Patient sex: M
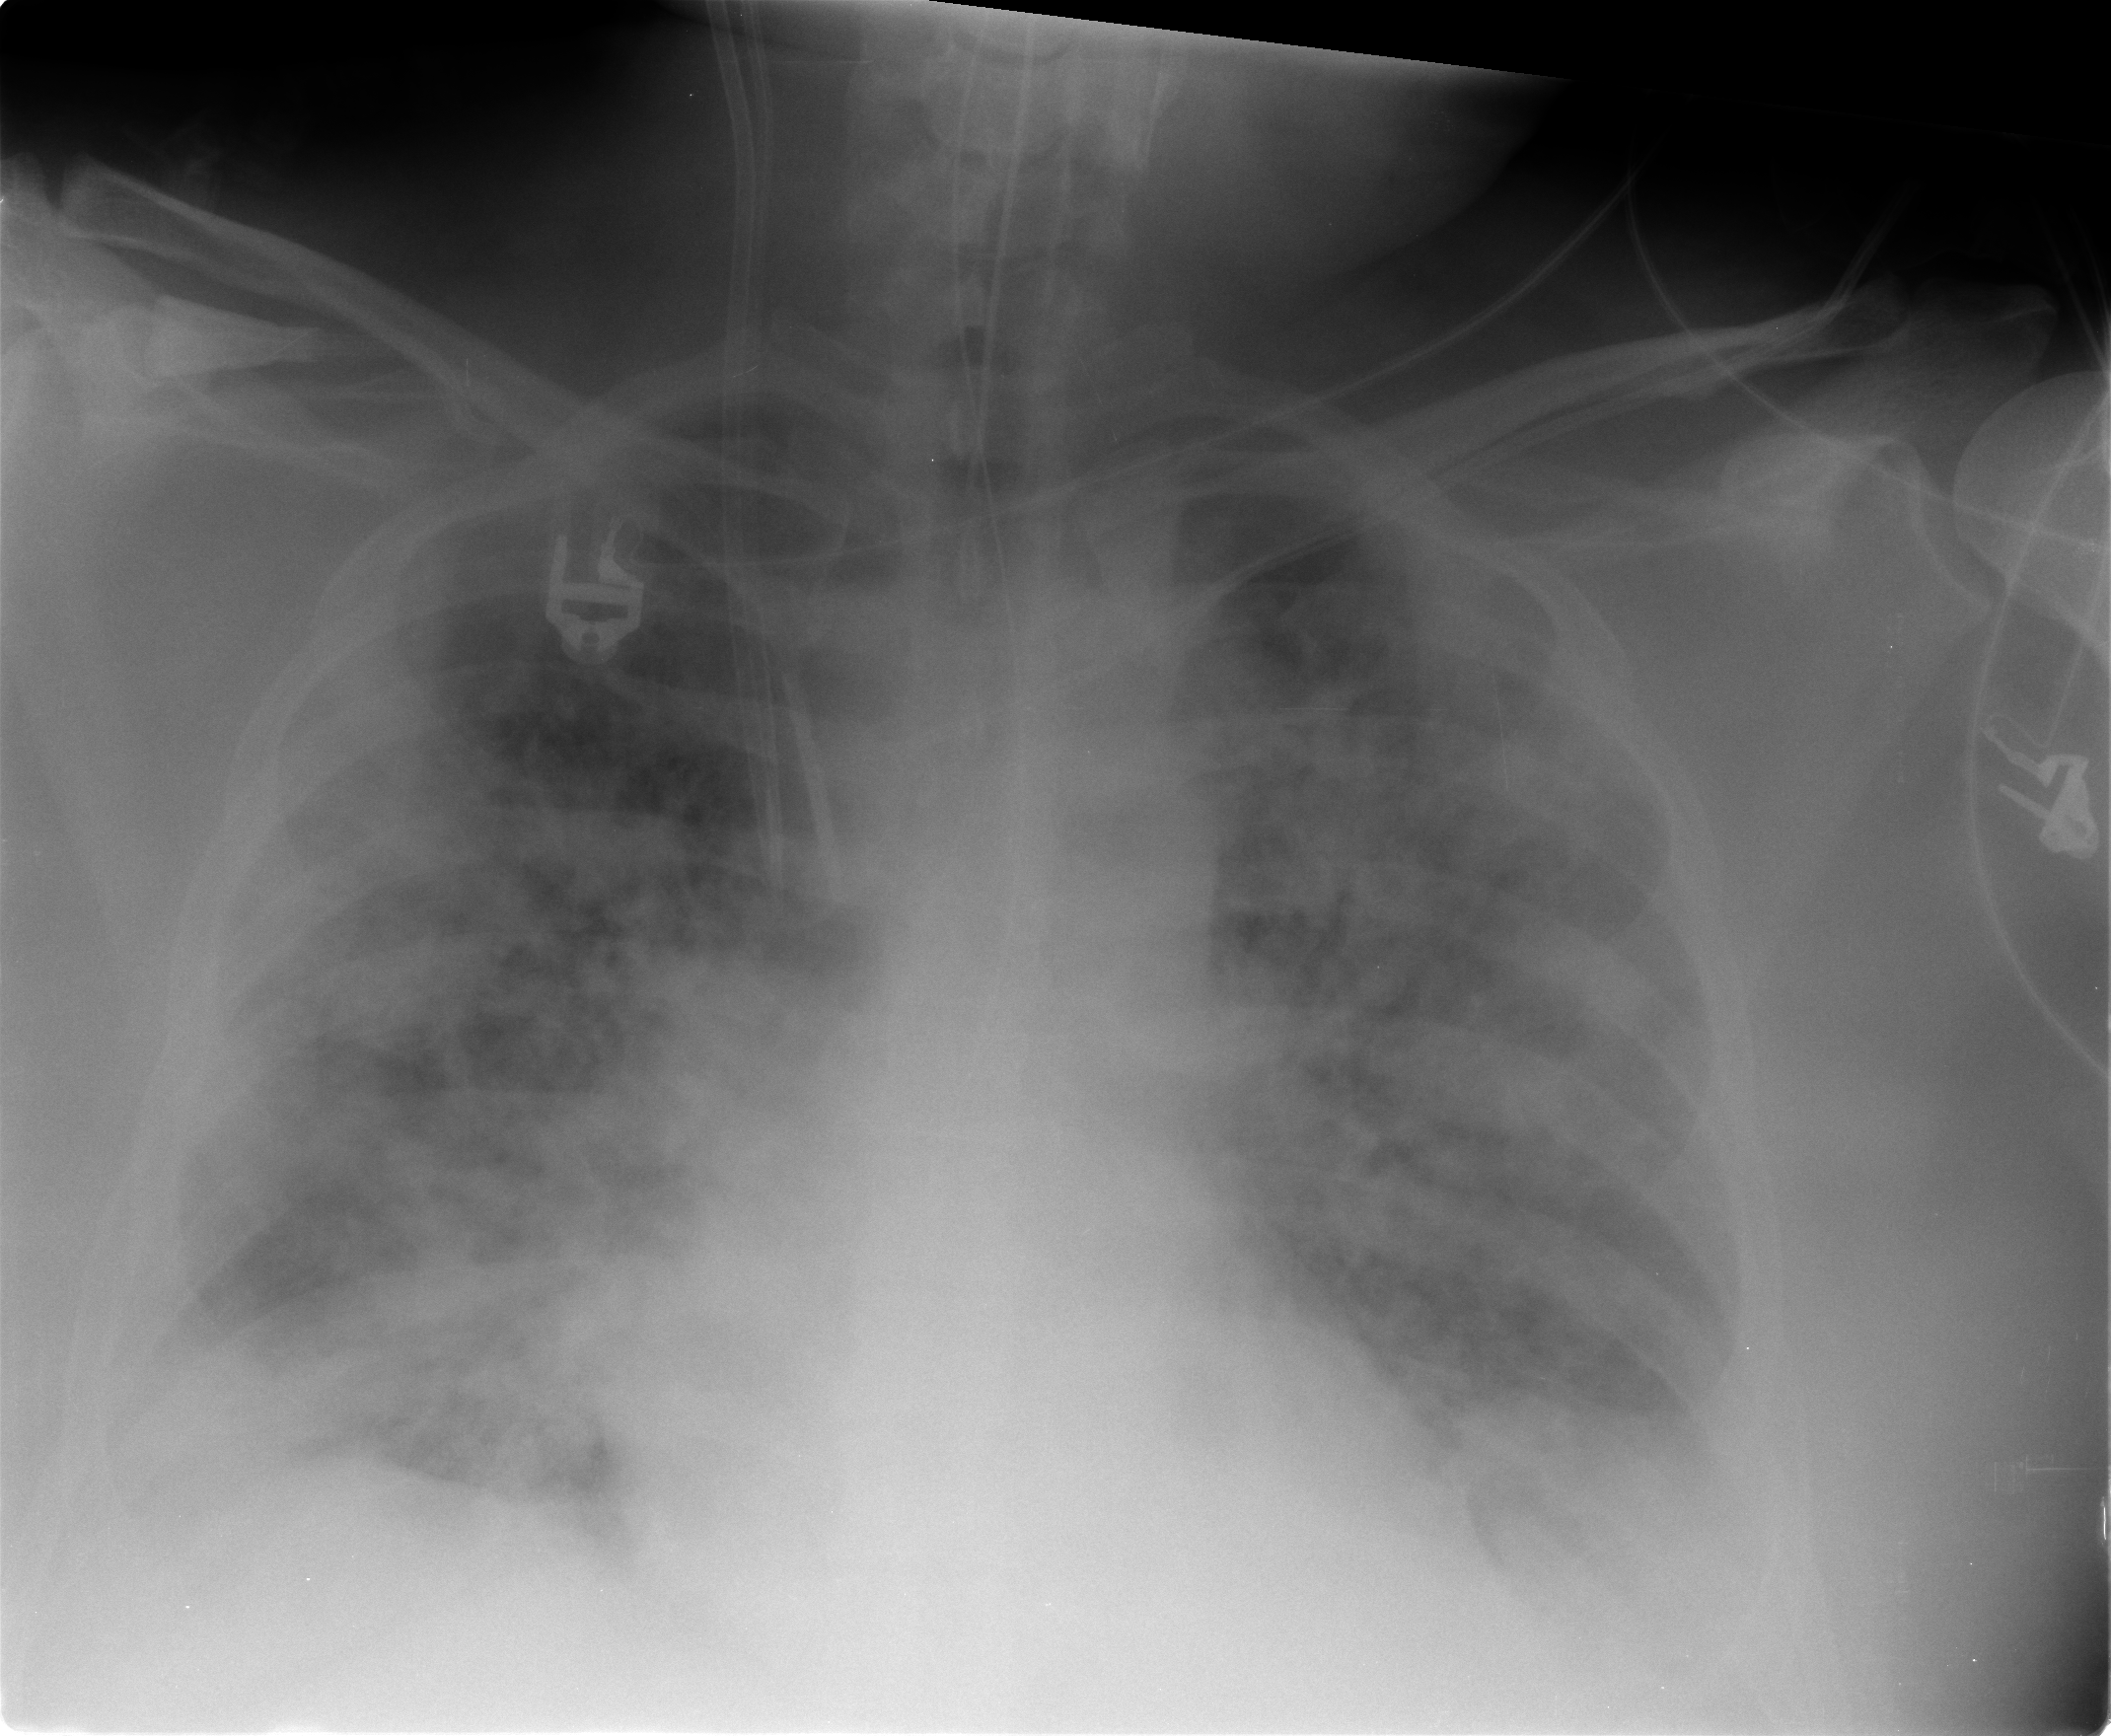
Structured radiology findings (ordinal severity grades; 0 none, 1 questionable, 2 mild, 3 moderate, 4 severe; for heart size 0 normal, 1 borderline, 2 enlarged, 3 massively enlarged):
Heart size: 1
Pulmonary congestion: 3
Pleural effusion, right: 2
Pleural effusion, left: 3
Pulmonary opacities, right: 4
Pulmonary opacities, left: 4
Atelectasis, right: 4
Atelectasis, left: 4